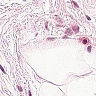
Metastatic tissue present: no